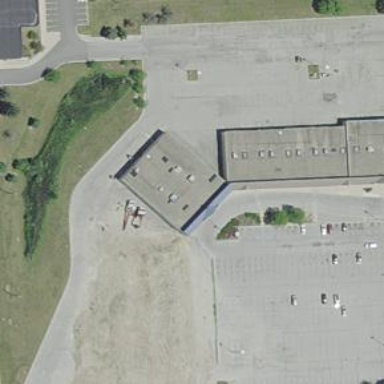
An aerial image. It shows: Retail building.